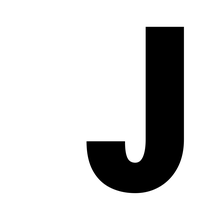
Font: Roboto_Condensed_Black